Question: As a relative noob to iOS development I'm struggling to make a <URL> control become active in my Swift iOS app.
Having squinted at the Obj-C in the <URL>, I've managed as best I can to translate the basic setup into Swift such that the control is displayed in the main view:

However, I haven't managed to make the control become active programatically.
I've created a <URL> in Swift 2.0/XCode 7.0 Beta 2 whose ViewController looks like:
ViewController.swift:
'''
import UIKit
import PHFComposeBarView
class ViewController: UIViewController, PHFComposeBarViewDelegate {
var composeBar: PHFComposeBarView {
let viewBounds = self.view.bounds
let frame = CGRectMake(0.0, viewBounds.size.height - PHFComposeBarViewInitialHeight, viewBounds.size.width, PHFComposeBarViewInitialHeight)
let composeBarView = PHFComposeBarView(frame: frame)
composeBarView.delegate = self
return composeBarView
}
override var inputAccessoryView: UIView {
return self.composeBar
}
override func canBecomeFirstResponder() -> Bool {
return true
}
override func viewDidAppear(animated: Bool) {
print("viewDidAppear self \(self)")
print("composeBar.delegate \(self.composeBar.delegate)")
print("composeBar.textView.delegate \(self.composeBar.textView.delegate)")
print("composeBar.canBecomeFirstResponder() \(self.composeBar.canBecomeFirstResponder())")
print("composeBar.textView.canBecomeFirstResponder() \(self.composeBar.textView.canBecomeFirstResponder())")
let res = self.composeBar.becomeFirstResponder()
print("composeBar.becomeFirstResponder() \(res)")
print("composeBar.isFirstResponder() \(self.composeBar.isFirstResponder())")
print("composeBar.textView.isFirstResponder() \(self.composeBar.textView.isFirstResponder())")
}
}
'''
Console:
'''
viewDidAppear self <SwiftPHFComposeBarTest.ViewController: 0x7fe088619d90>
composeBar.delegate Optional(<SwiftPHFComposeBarTest.ViewController: 0x7fe088619d90>)
composeBar.textView.delegate Optional(<PHFDelegateChain: 0x7fe088654850>)
composeBar.canBecomeFirstResponder() true
composeBar.textView.canBecomeFirstResponder() true
composeBar.becomeFirstResponder() false
composeBar.isFirstResponder() false
composeBar.textView.isFirstResponder() false
'''
How can it be that 'composeBar.canBecomeFirstResponder()' returns 'true' but 'composeBar.becomeFirstResponder()' returns 'false'?
Also, I'm not sure if the delegate being an Optional is a problem.
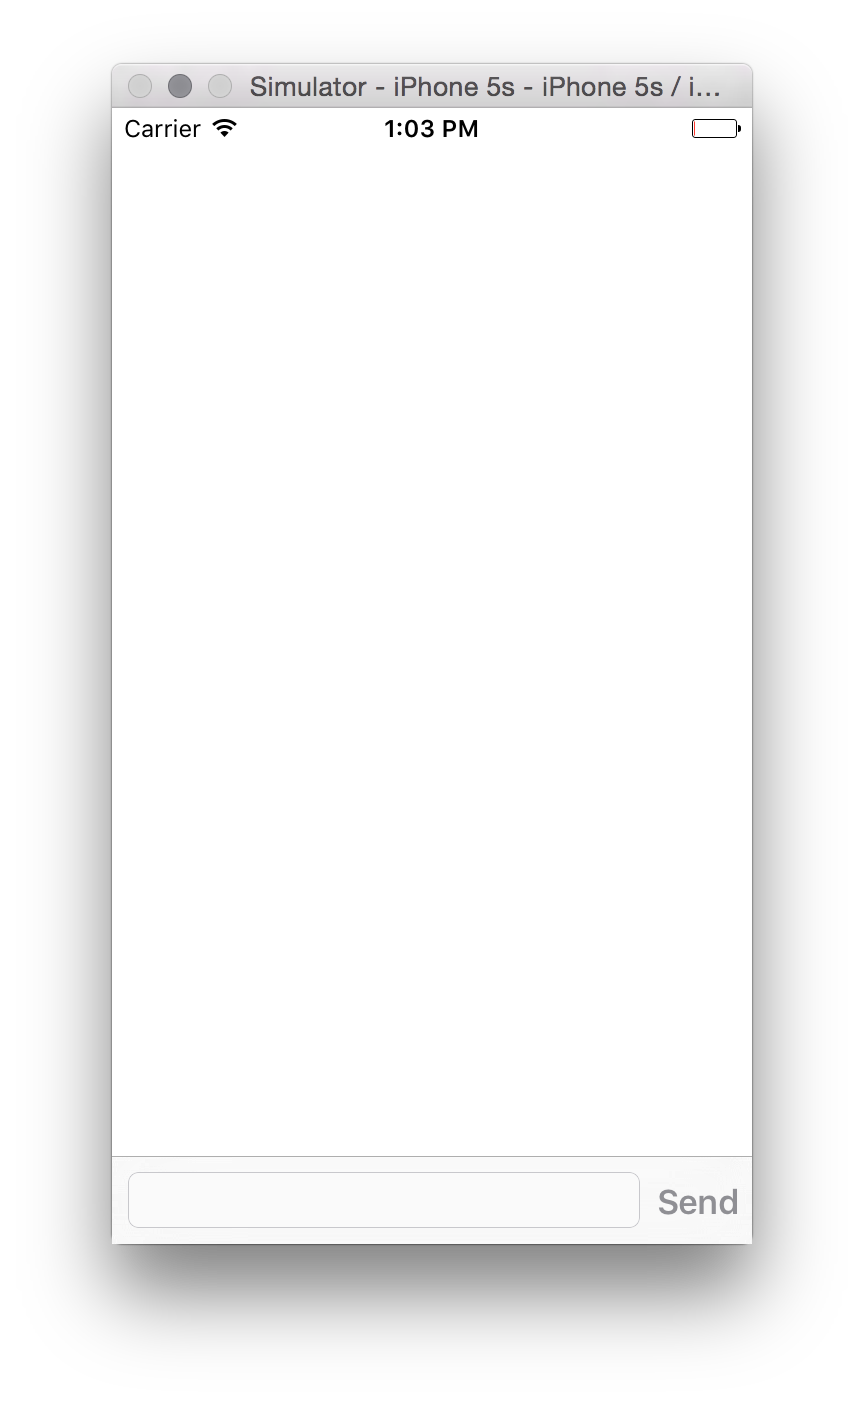
Answer: Well, one solution appears to be to <URL>:
ViewController.swift:
'''
import UIKit
import PHFComposeBarView
class ViewController: UIViewController, PHFComposeBarViewDelegate {
@IBOutlet weak var composeBarView: PHFComposeBarView!
override func viewDidLoad() {
super.viewDidLoad()
composeBarView.delegate = self
}
override func canBecomeFirstResponder() -> Bool {
return true
}
override var inputAccessoryView: UIView {
composeBarView.removeFromSuperview()
return composeBarView
}
}
'''